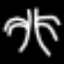
Label: palm tree